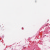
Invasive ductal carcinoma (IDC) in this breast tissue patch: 0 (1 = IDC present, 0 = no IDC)